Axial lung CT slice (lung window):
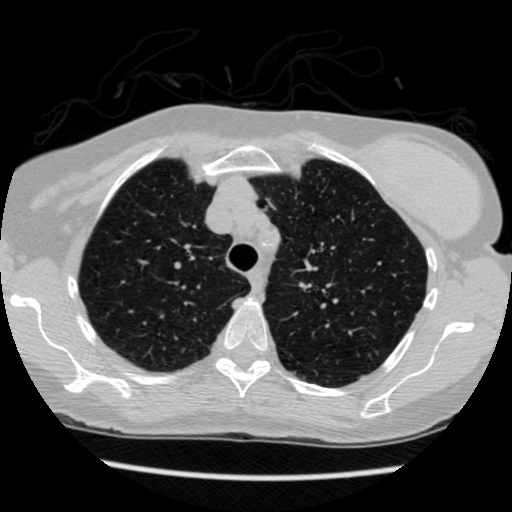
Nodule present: no